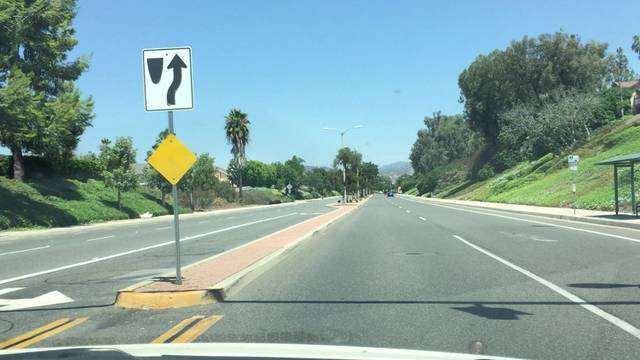
Region: United States
Coordinates: 33.653, -117.673